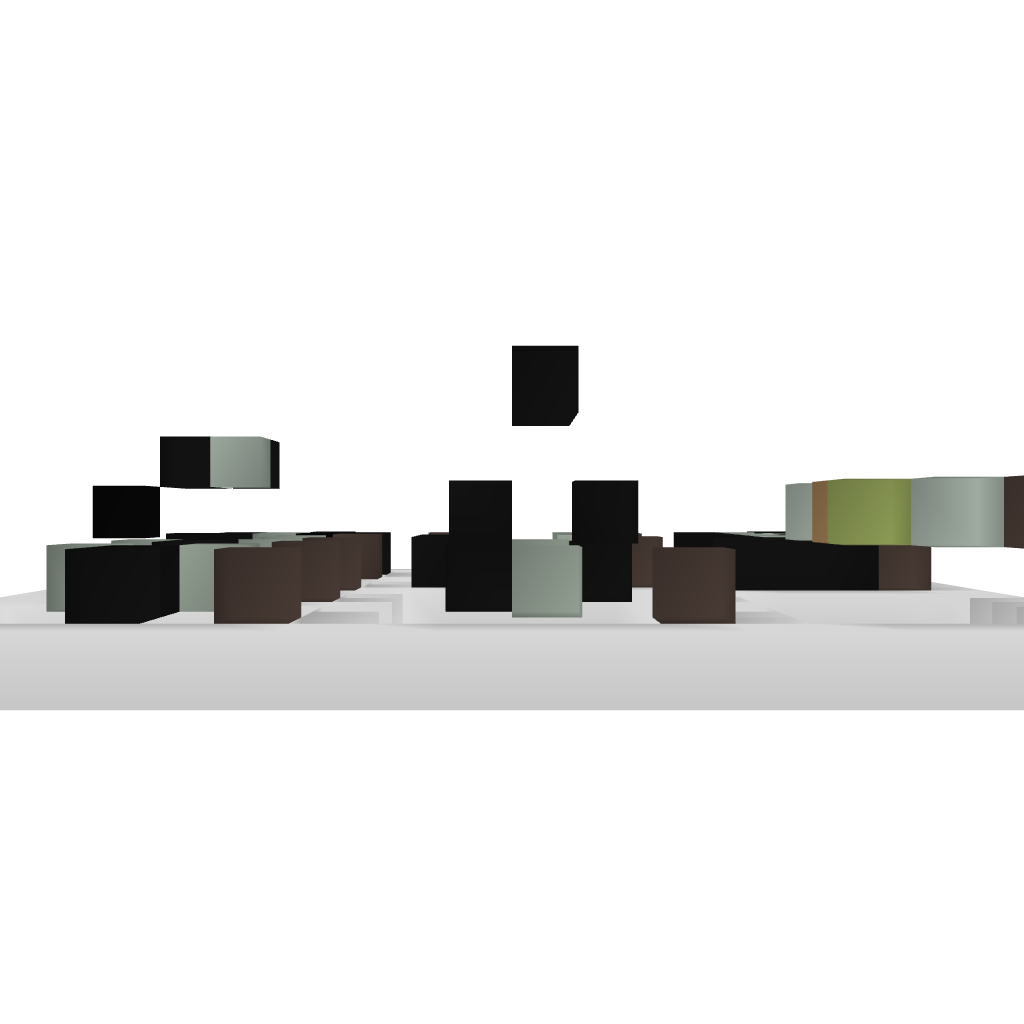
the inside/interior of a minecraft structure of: components